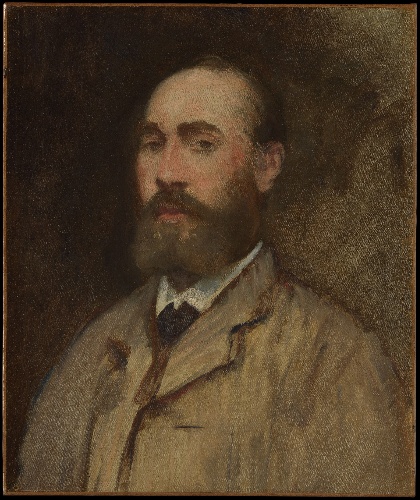
Title: Jean-Baptiste Faure (1830–1914)
Artist: Edouard Manet
Artist bio: French, Paris 1832–1883 Paris
Date: 1882–83
Object type: Painting
Classification: Paintings
Medium: Oil on canvas
Dimensions: 23 1/4 x 19 1/2 in. (59.1 x 49.5 cm)
Department: European Paintings
Credit line: Gift of Mr. and Mrs. William B. Jaffe, 1950
Accession year: 1950
Repository: Metropolitan Museum of Art, New York, NY
Tags: Men|Portraits